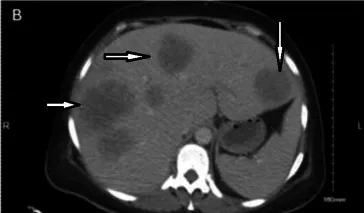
CT scan images of the patient. B. The patient had multiple lesions in the liver (arrows) at presentation suggestive of hepatic metastasis.
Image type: radiology (ct)